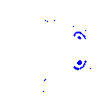
Particle: electron